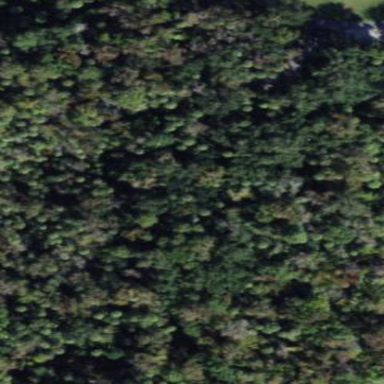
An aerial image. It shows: Mixed leaf woodland.